Field crop: tomato
Growth stage: 1
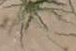
Species: cyperus